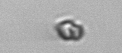
Label: Heterocapsa_rotundata